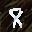
Label: 8